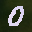
Label: 0